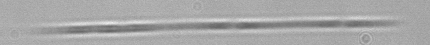
Label: Pseudo-nitzschia